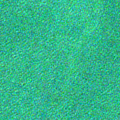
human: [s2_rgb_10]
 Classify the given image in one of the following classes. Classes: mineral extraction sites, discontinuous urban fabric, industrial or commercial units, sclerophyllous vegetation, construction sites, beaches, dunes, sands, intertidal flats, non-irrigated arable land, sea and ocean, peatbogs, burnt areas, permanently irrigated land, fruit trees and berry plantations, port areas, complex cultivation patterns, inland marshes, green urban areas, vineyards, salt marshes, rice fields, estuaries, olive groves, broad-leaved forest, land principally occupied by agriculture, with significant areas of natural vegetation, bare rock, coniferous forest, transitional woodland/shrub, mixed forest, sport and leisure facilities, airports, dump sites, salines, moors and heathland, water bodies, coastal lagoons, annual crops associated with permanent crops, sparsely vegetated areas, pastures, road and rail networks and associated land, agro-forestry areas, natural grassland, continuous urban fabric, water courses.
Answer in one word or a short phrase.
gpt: sea and ocean